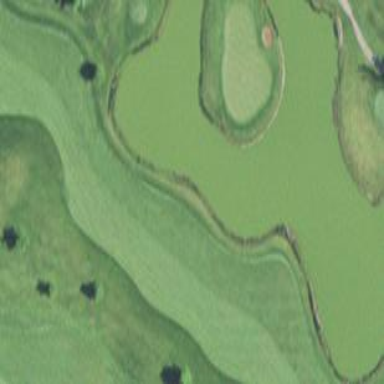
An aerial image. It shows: Scenic view of water hazard on golf course. The natural water feature adds beauty to the landscape.